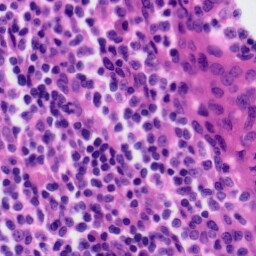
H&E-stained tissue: Tonsil